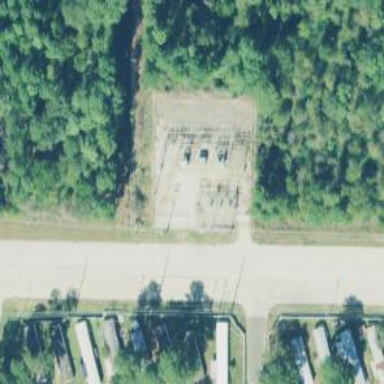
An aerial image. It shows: Outdoor power substation surrounded by fence. The substation operates at the distribution level.